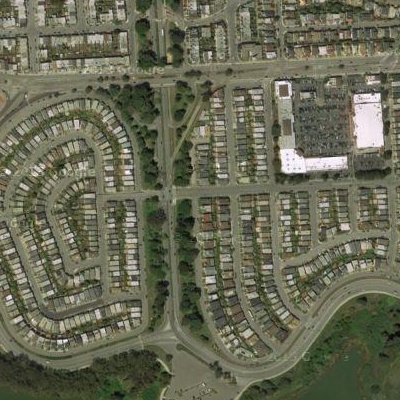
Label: Resident